Field crop: maize
Growth stage: 1
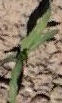
Species: maize